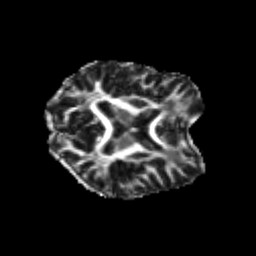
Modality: FA
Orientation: axial
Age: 26
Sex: female
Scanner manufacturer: siemens
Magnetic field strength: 3 T
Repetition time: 3.5 s
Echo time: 0.104 s